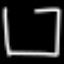
Label: square